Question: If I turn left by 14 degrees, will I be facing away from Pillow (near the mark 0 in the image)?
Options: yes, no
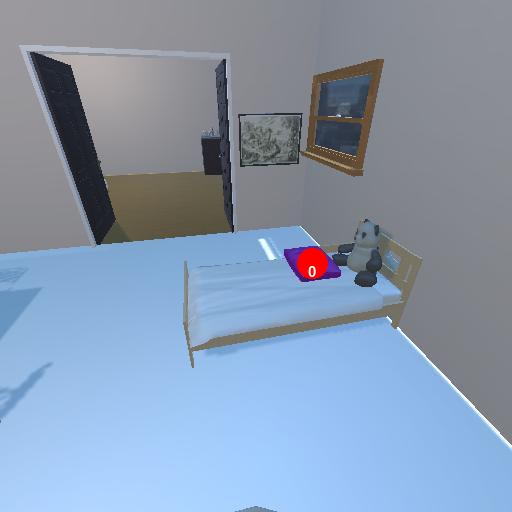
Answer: yes